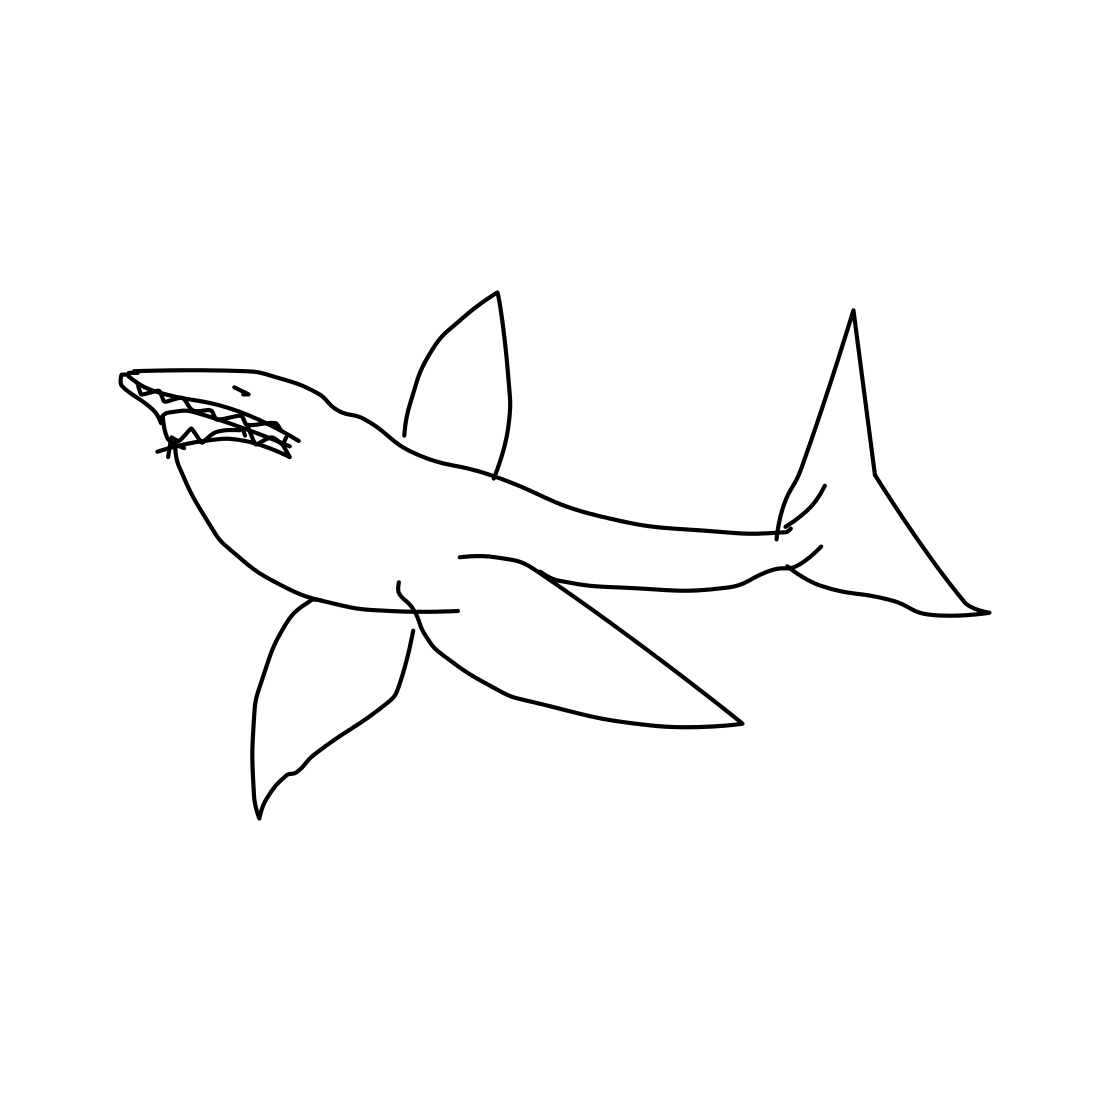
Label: shark